Question: I've configured a TCP socket in a .NET application to send Keep-Alive packets every 15 minutes. Note that in the .NET world, it's only possible to manipulate this parameter (as opposed to simply Keep-Alives) using the low-level 'Socket.IOControl' API to pass in bytes representing a native struct.
Observe a Wireshark capture of outgoing Keep-Alives below:

Everything went as planned between 12:35 and 14:05 (Keep-Alives were sent every 15 minutes), but after that, the frequency with which these packets were sent began to vary wildly (24 minutes, 15 minutes, 29 minutes, 1 hour 4 minutes). The application was behaving completely as expected during this period with the exception of this inconsistency.
Shortly after this period, the Keep-Alive span reverted to 15 minutes again.
---
FYI, the code I've written to set the parameter is as below:
'''
private void SetKeepAlive(uint time, uint interval, SocketOptionLevel level)
{
// The native structure for this is defined in mstcpip.h as:
//struct tcp_keepalive {
//u_long onoff;
//u_long keepalivetime;
//u_long keepaliveinterval;
//};
var inValue = new[] { Convert.ToUInt32(true), time, interval }
.SelectMany(BitConverter.GetBytes)
.ToArray();
var outValue = new byte[sizeof(uint)];
Socket.SetSocketOption(level, SocketOptionName.KeepAlive, true);
Socket.IOControl(IOControlCode.KeepAliveValues, inValue, outValue);
}
'''
...called with the equivalent of:
'''
SetKeepAlive(900000, 1000, SocketOptionLevel.Socket);
'''
---
The purpose of these Keep-Alives is to prevent some of our network hardware from dropping the connection after a timeout (around 30 minutes), so we can't afford for these intervals to vary so wildly. It's also a bit of a pain for us to build in application-level heart-beating and other such user-land solutions - too many systems would need to change.
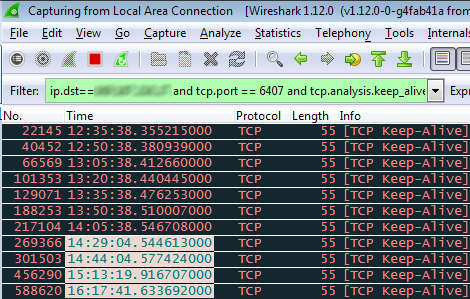
Answer: From RFC 1122 <URL>:
> Keep-alive packets MUST only be sent when no data or acknowledgement packets have been received for the connection within an interval.
This means, if that in your case a keep-alive packet will be sent 15 minutes after the last data packet was sent or received by your application. It will only be sent every 15 minutes if your application is idle.